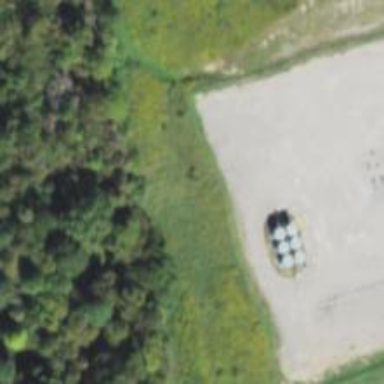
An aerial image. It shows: Storage tank with man-made structure.